Question: I'm using django-guardian and have 3 table that did not connected directly with foreign keys.
Guardian_groupobjectpermission table can connected with any table by object_pk <-> table.pk
Also Guardian_groupobjectpermission connected with auth_persmission by permission_id -> auth_permission.pk. Auth_persmission has codename field. Please look at table scheme image:

I need to get data from pybb_forum table that have codename = 'can_view'.
In sql this query will looks like:
'''
mysql> select * from pybb_forum as ff join guardian_groupobjectpermission as gg on ff.id = gg.object_pk join auth_permission as pp on gg.permission_id = pp.id where codename = 'view_forum';
'''
But i don't know have to create this query using django ORM.
Is it possible ?
Something like
'''
Forum.objects.filter(groupobjectpermission__permission__codename='view_forum')
'''
?
Here is model code:
'''
# django auth permission model:
class Permission(models.Model):
name = models.CharField(_('name'), max_length=50)
content_type = models.ForeignKey(ContentType)
codename = models.CharField(_('codename'), max_length=100)
# guardian group permission model
class GroupObjectPermissionBase(BaseObjectPermission):
permission = models.ForeignKey(Permission)
content_type = models.ForeignKey(ContentType)
object_pk = models.CharField(_('object ID'), max_length=255)
content_object = GenericForeignKey(fk_field='object_pk')
group = models.ForeignKey(Group) # reference to django group
class Forum(models.Model):
name = models.CharField(_('Name'), max_length=80, default='')
slug = models.SlugField(default='', unique=True)
hidden = models.BooleanField(_('Hidden'), blank=False, null=False, default=False)
headline = models.TextField(_('Headline'), blank=True, null=True)
class Meta(object):
permissions = (
('view_forum', 'Only view forum'),
)
'''
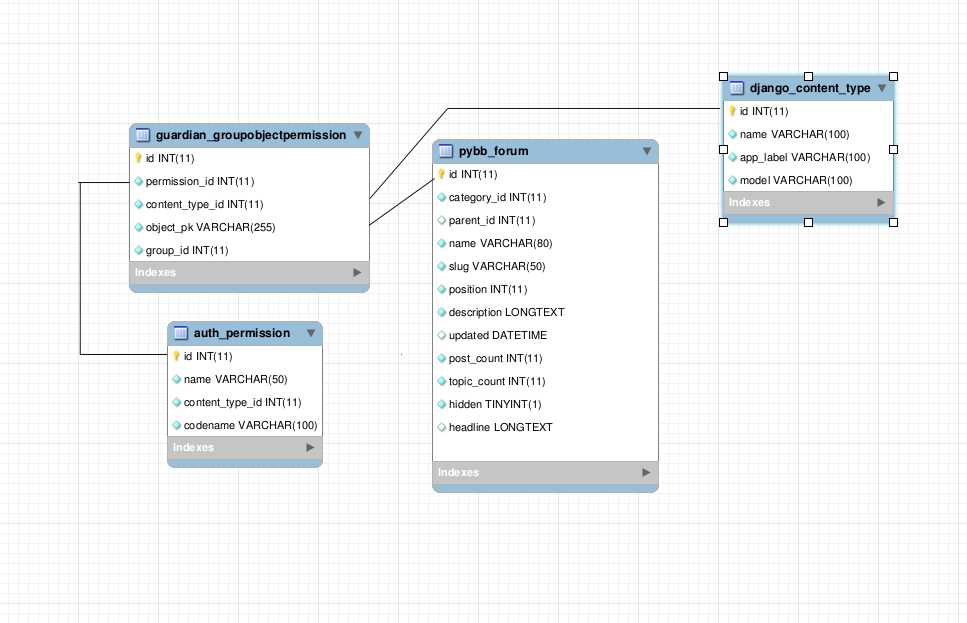
Answer: I found one more solution, django can handle connection between generic-relations fields.
<URL>
So we need to add one more attribute to Forum model:
'''
permissions = generic.GenericRelation(GroupObjectPermission, object_id_field='object_pk')
'''
Or do monkey patch:
'''
Forum.add_to_class('permissions', generic.GenericRelation(GroupObjectPermission, object_id_field='object_pk'))
Forum.objects.all()[0].permissions.all()
'''
will return all permissions for current forum